Question: I am learning JavaFX from Pro Java FX 2 book. I am trying to import javafx.builders.* package. but compiler keeps raising errors import cannot be resolved. but other packages javafx.* excepts javafx.builders.* imports successfully. I am using JavaSDK 7u51. I tried in eclipse with e(fx)clipse and Netbeans as well. Please help me to find solution.

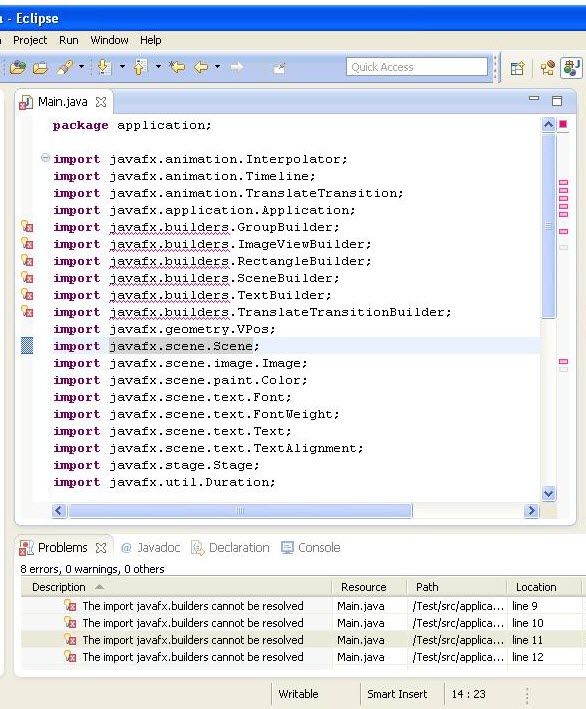
Answer: There is no such package as 'javafx.builders'. Each builder is (generally) in the package of the class it builds, for instance 'GroupBuilder' is in 'javafx.scene', as:
'''
import javafx.scene.GroupBuilder;
'''